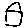
Label: house